Aerial crown-view tile of a tropical tree (Barro Colorado Island, Panama), acquired 20241216:
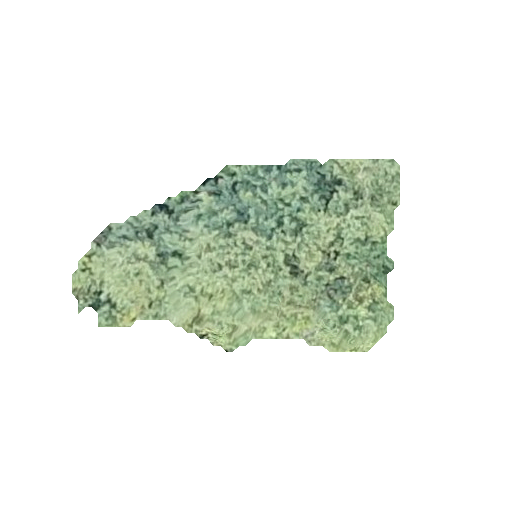
Species: Luehea seemannii
GBIF accepted scientific name: Luehea seemannii
Crown area: 68.498 m²